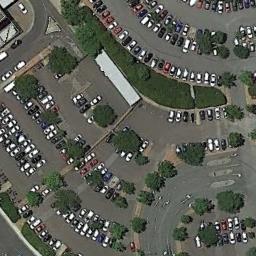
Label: parking_lot